Question: I'm learn searching data by ID with package <URL>, my problem is every time I'm type wrong keyword search, the app suddenly crash with debug message .

I know data not found because I'm type wrong keyword, but I'm already handle this with this code
'''
Widget _searchKeywordMahasiswa() {
return FutureBuilder<List<Mosque>>(
future: api.getMahasiswaById(_searchText),
builder: (BuildContext context, AsyncSnapshot snapshot) {
if (snapshot.hasData) {
return Expanded(
child: ListView.builder(
shrinkWrap: true,
itemCount: snapshot.data.length,
itemBuilder: (BuildContext context, int index) {
return Text(snapshot.data[index].id);
},
),
);
} else if (!snapshot.data) { <<<<<< IN THIS LINE
return Center(
child: Icon(
Icons.sentiment_very_dissatisfied,
size: 150.0,
),
);
}
return CircularProgressIndicator();
},
);
// return CircularProgressIndicator();
}
'''
'''
Future<List<Mosque>> getMahasiswaById(String id) async{
try {
var apiRespon = await dio.get('${Urls.BASE_API_URL}/mahasiswa/get/id/$id');
var apiResponJson = apiRespon.data;
print(apiResponJson);
return (apiResponJson['data'] as List).map((p)=>Mosque.fromJson(p)).toList();
}on DioError catch (e) { <<<<< IN THIS LINE
if(e.response.statusCode == 404){
print(e.response.statusCode);
}else{
print(e.message);
print(e.request);
}
}
}
'''
> In same case my App crash too if i'm get error And i'm already handle this error but not works.
Can you Help Me With This?
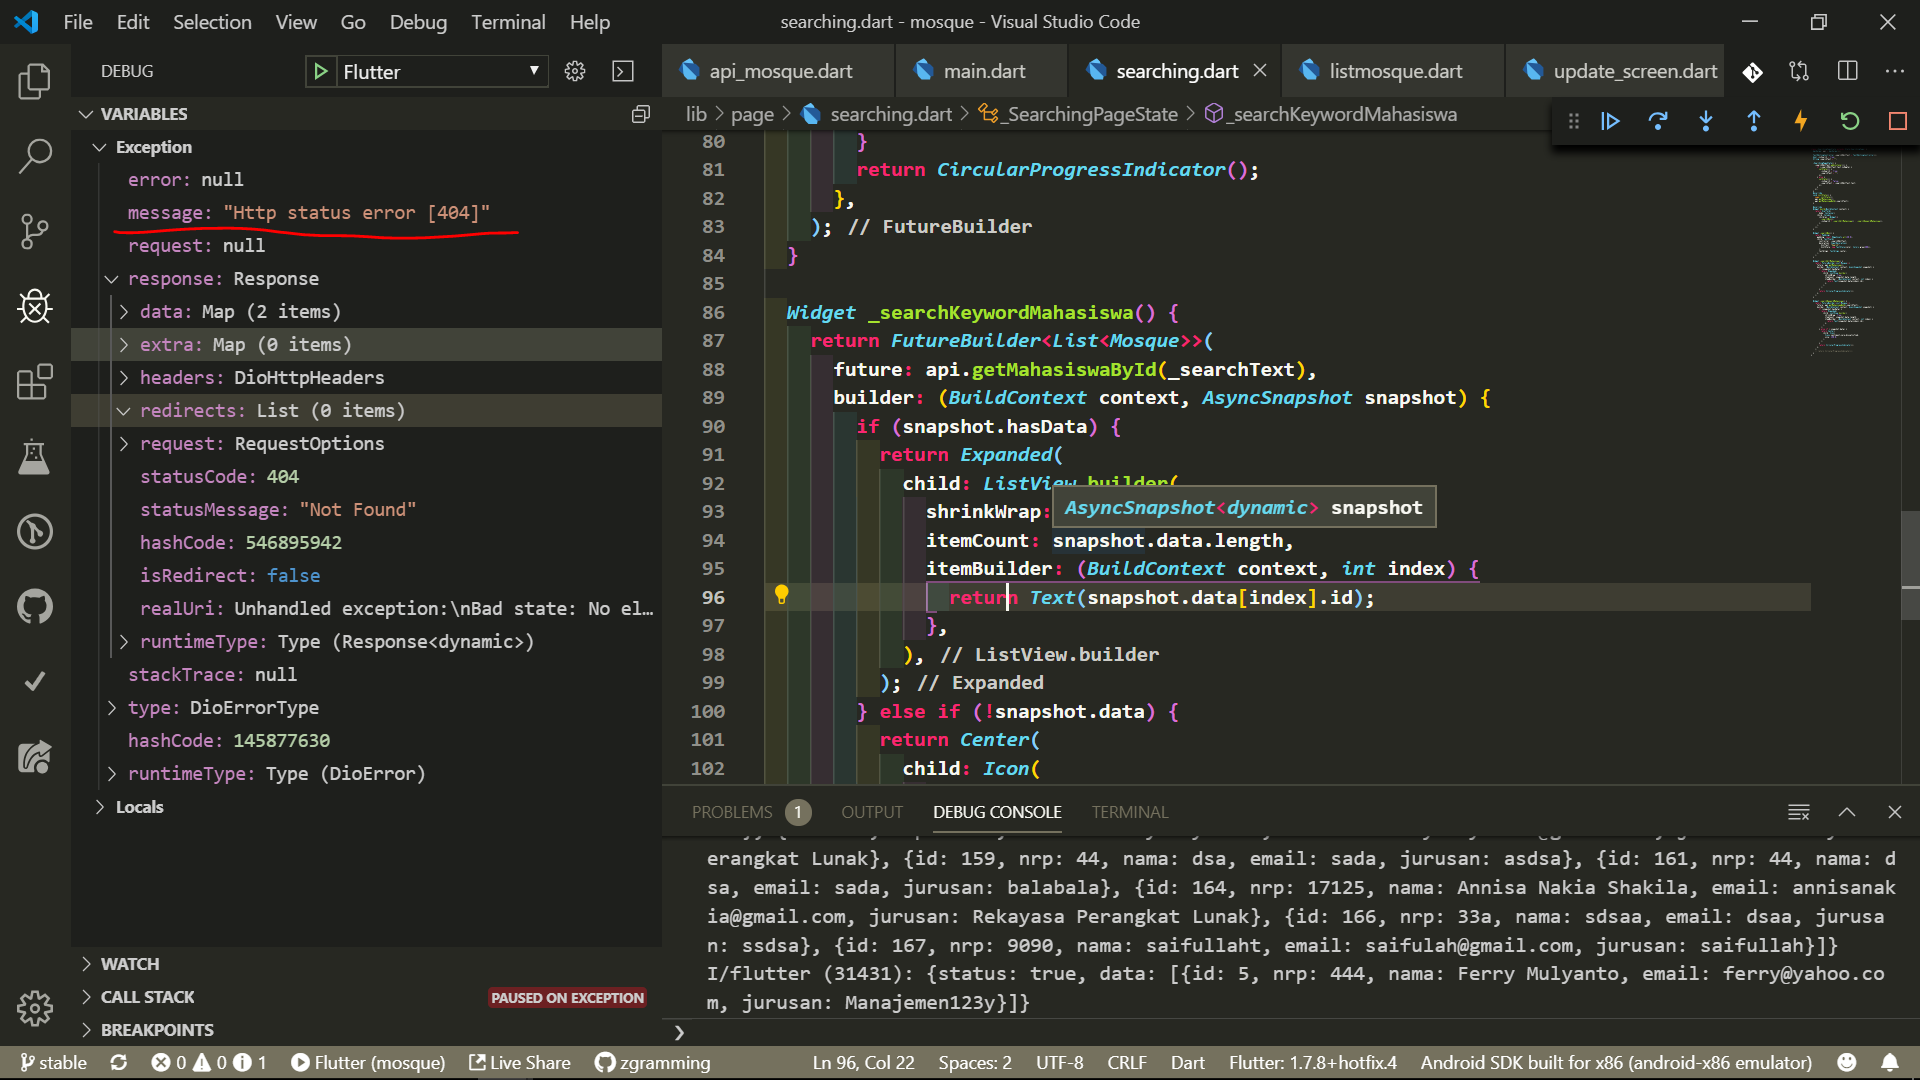
Answer: '''
var response = await dio.delete(
url,
data: postData,
options: Options(
followRedirects: false,
validateStatus: (status) {
return status < 500;
},
headers: headers,
),
);
'''
please use the code below bro,
add followRedirects, validateStatus to your code.